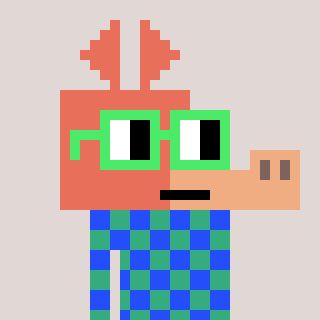
a pixel art character with square light green glasses, a aardvark-shaped head and a teal-colored body on a warm background